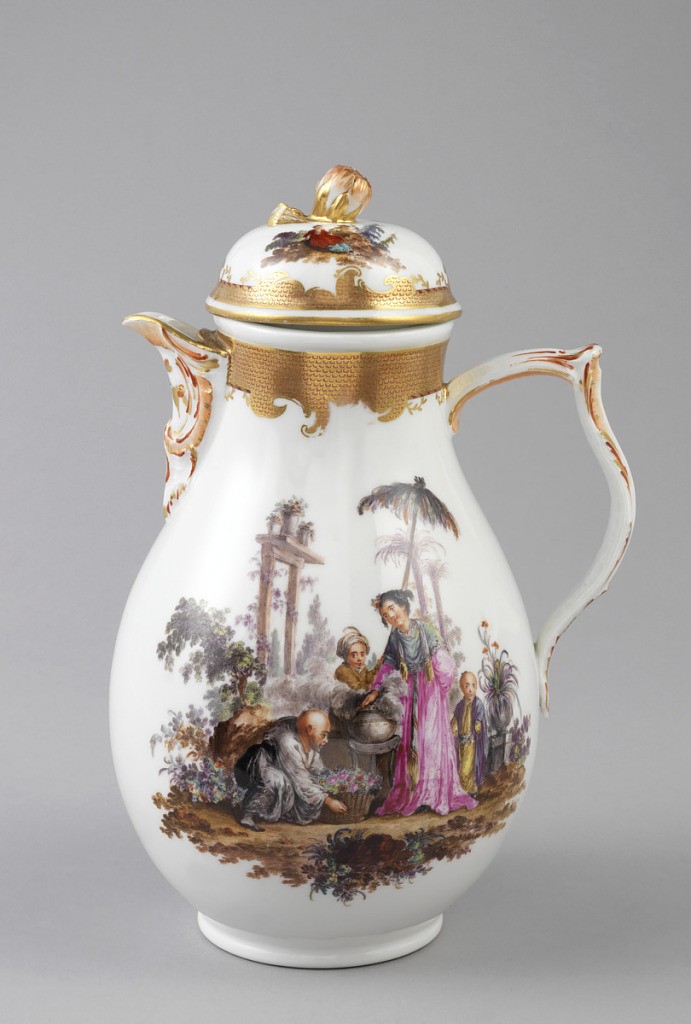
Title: Coffeepot with Chinoiserie Vignettes
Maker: Royal Porcelain Manufactory, Berlin, German, established 1763
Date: ca. 1770
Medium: hard paste porcelain, vitreous enamel, gold
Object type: coffeepot
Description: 1938-57-650-a,b: Pear-shaped; bracket lip, double-curved strap hand...;     T1938-57-650/656: Hard paste porcelain tea and coffee service consis...